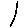
Label: line